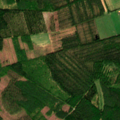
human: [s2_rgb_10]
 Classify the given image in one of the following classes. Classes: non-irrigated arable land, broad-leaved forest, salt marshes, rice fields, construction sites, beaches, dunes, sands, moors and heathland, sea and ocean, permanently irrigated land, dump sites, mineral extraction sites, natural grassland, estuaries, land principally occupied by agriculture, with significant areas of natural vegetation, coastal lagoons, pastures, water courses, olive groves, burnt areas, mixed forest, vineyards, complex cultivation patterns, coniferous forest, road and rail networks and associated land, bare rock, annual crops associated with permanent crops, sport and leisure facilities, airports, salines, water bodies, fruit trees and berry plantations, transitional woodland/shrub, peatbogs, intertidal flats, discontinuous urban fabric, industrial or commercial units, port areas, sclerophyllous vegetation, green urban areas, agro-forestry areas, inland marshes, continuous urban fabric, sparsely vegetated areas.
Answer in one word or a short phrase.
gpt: land principally occupied by agriculture, with significant areas of natural vegetation, coniferous forest, mixed forest, transitional woodland/shrub